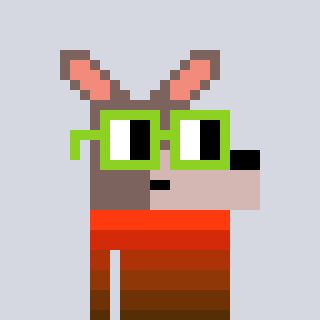
a pixel art character with square light green glasses, a kangaroo-shaped head and a redpinkish-colored body on a cool background